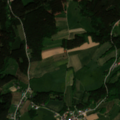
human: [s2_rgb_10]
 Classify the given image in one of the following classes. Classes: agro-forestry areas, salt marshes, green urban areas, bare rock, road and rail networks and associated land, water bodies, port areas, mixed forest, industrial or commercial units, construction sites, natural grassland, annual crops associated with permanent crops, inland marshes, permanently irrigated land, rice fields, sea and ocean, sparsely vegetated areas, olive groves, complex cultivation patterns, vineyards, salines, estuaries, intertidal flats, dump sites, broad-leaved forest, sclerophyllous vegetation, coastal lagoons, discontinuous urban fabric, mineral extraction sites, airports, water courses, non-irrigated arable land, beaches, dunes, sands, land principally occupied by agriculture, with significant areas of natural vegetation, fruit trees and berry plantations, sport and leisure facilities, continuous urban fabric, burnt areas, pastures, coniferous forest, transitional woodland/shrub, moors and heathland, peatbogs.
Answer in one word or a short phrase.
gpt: discontinuous urban fabric, complex cultivation patterns, land principally occupied by agriculture, with significant areas of natural vegetation, broad-leaved forest, coniferous forest, mixed forest